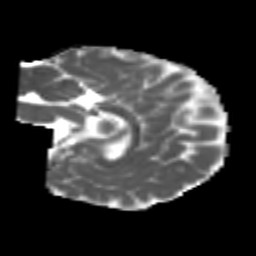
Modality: MD
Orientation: sagittal
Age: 6
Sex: male
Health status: healthy